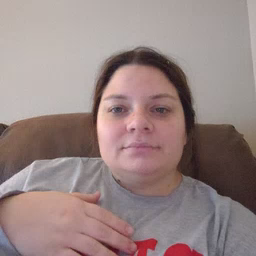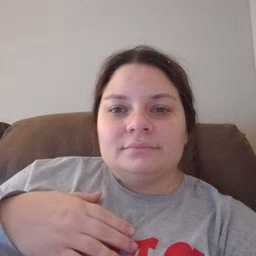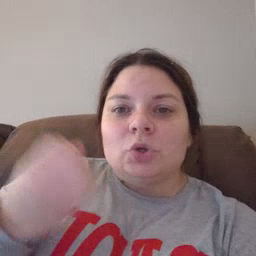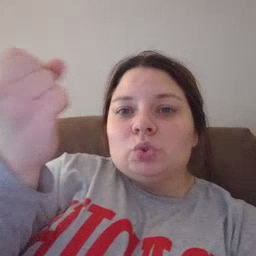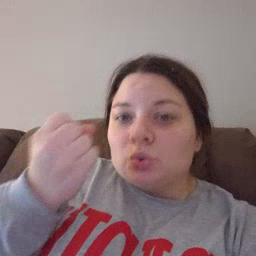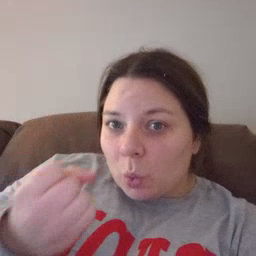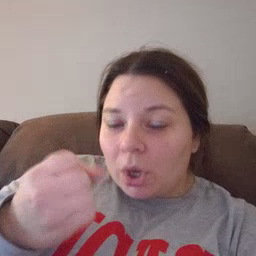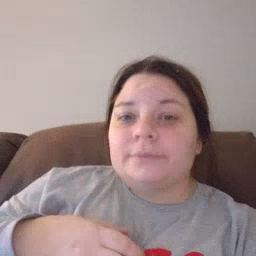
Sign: drawer